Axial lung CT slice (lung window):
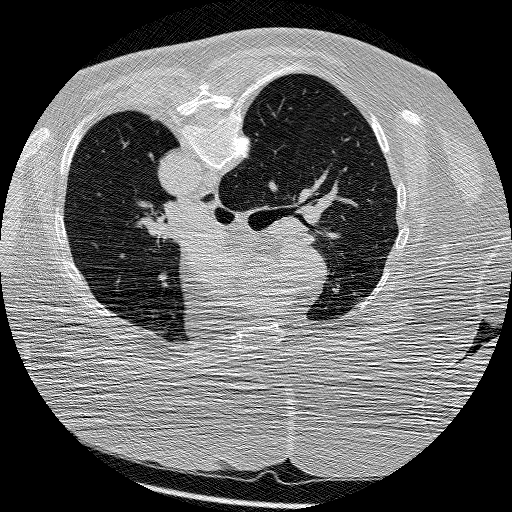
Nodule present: no